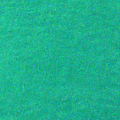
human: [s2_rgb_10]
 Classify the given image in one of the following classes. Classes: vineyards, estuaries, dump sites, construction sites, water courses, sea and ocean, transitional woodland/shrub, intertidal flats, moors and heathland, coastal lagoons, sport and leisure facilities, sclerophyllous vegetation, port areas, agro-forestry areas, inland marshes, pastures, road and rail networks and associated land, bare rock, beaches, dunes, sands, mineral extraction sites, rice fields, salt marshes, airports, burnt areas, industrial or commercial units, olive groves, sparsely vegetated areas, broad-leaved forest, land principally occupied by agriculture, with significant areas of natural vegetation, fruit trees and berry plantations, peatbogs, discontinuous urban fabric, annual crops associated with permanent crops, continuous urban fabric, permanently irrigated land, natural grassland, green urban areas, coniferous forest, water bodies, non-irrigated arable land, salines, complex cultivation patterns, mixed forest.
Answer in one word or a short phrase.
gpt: sea and ocean